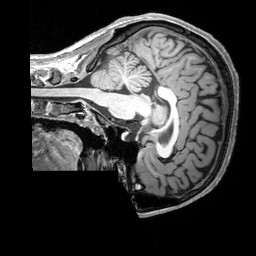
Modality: T1w
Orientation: sagittal
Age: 22
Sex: male
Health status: healthy
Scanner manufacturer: siemens
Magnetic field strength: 3 T
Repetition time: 2.3 s
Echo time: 0.00303 s